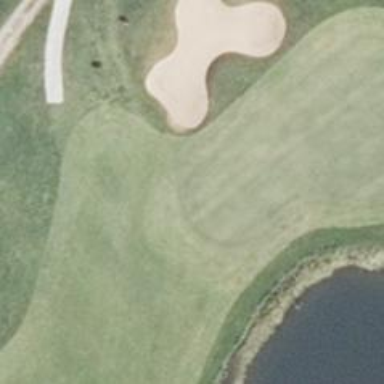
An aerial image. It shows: Golf green.